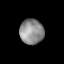
Tissue: lung
Cell type: Epithelial cells
Senescence score: 0.214
Nuclear area (px): 584
Mean DAPI intensity: 141.759